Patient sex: M
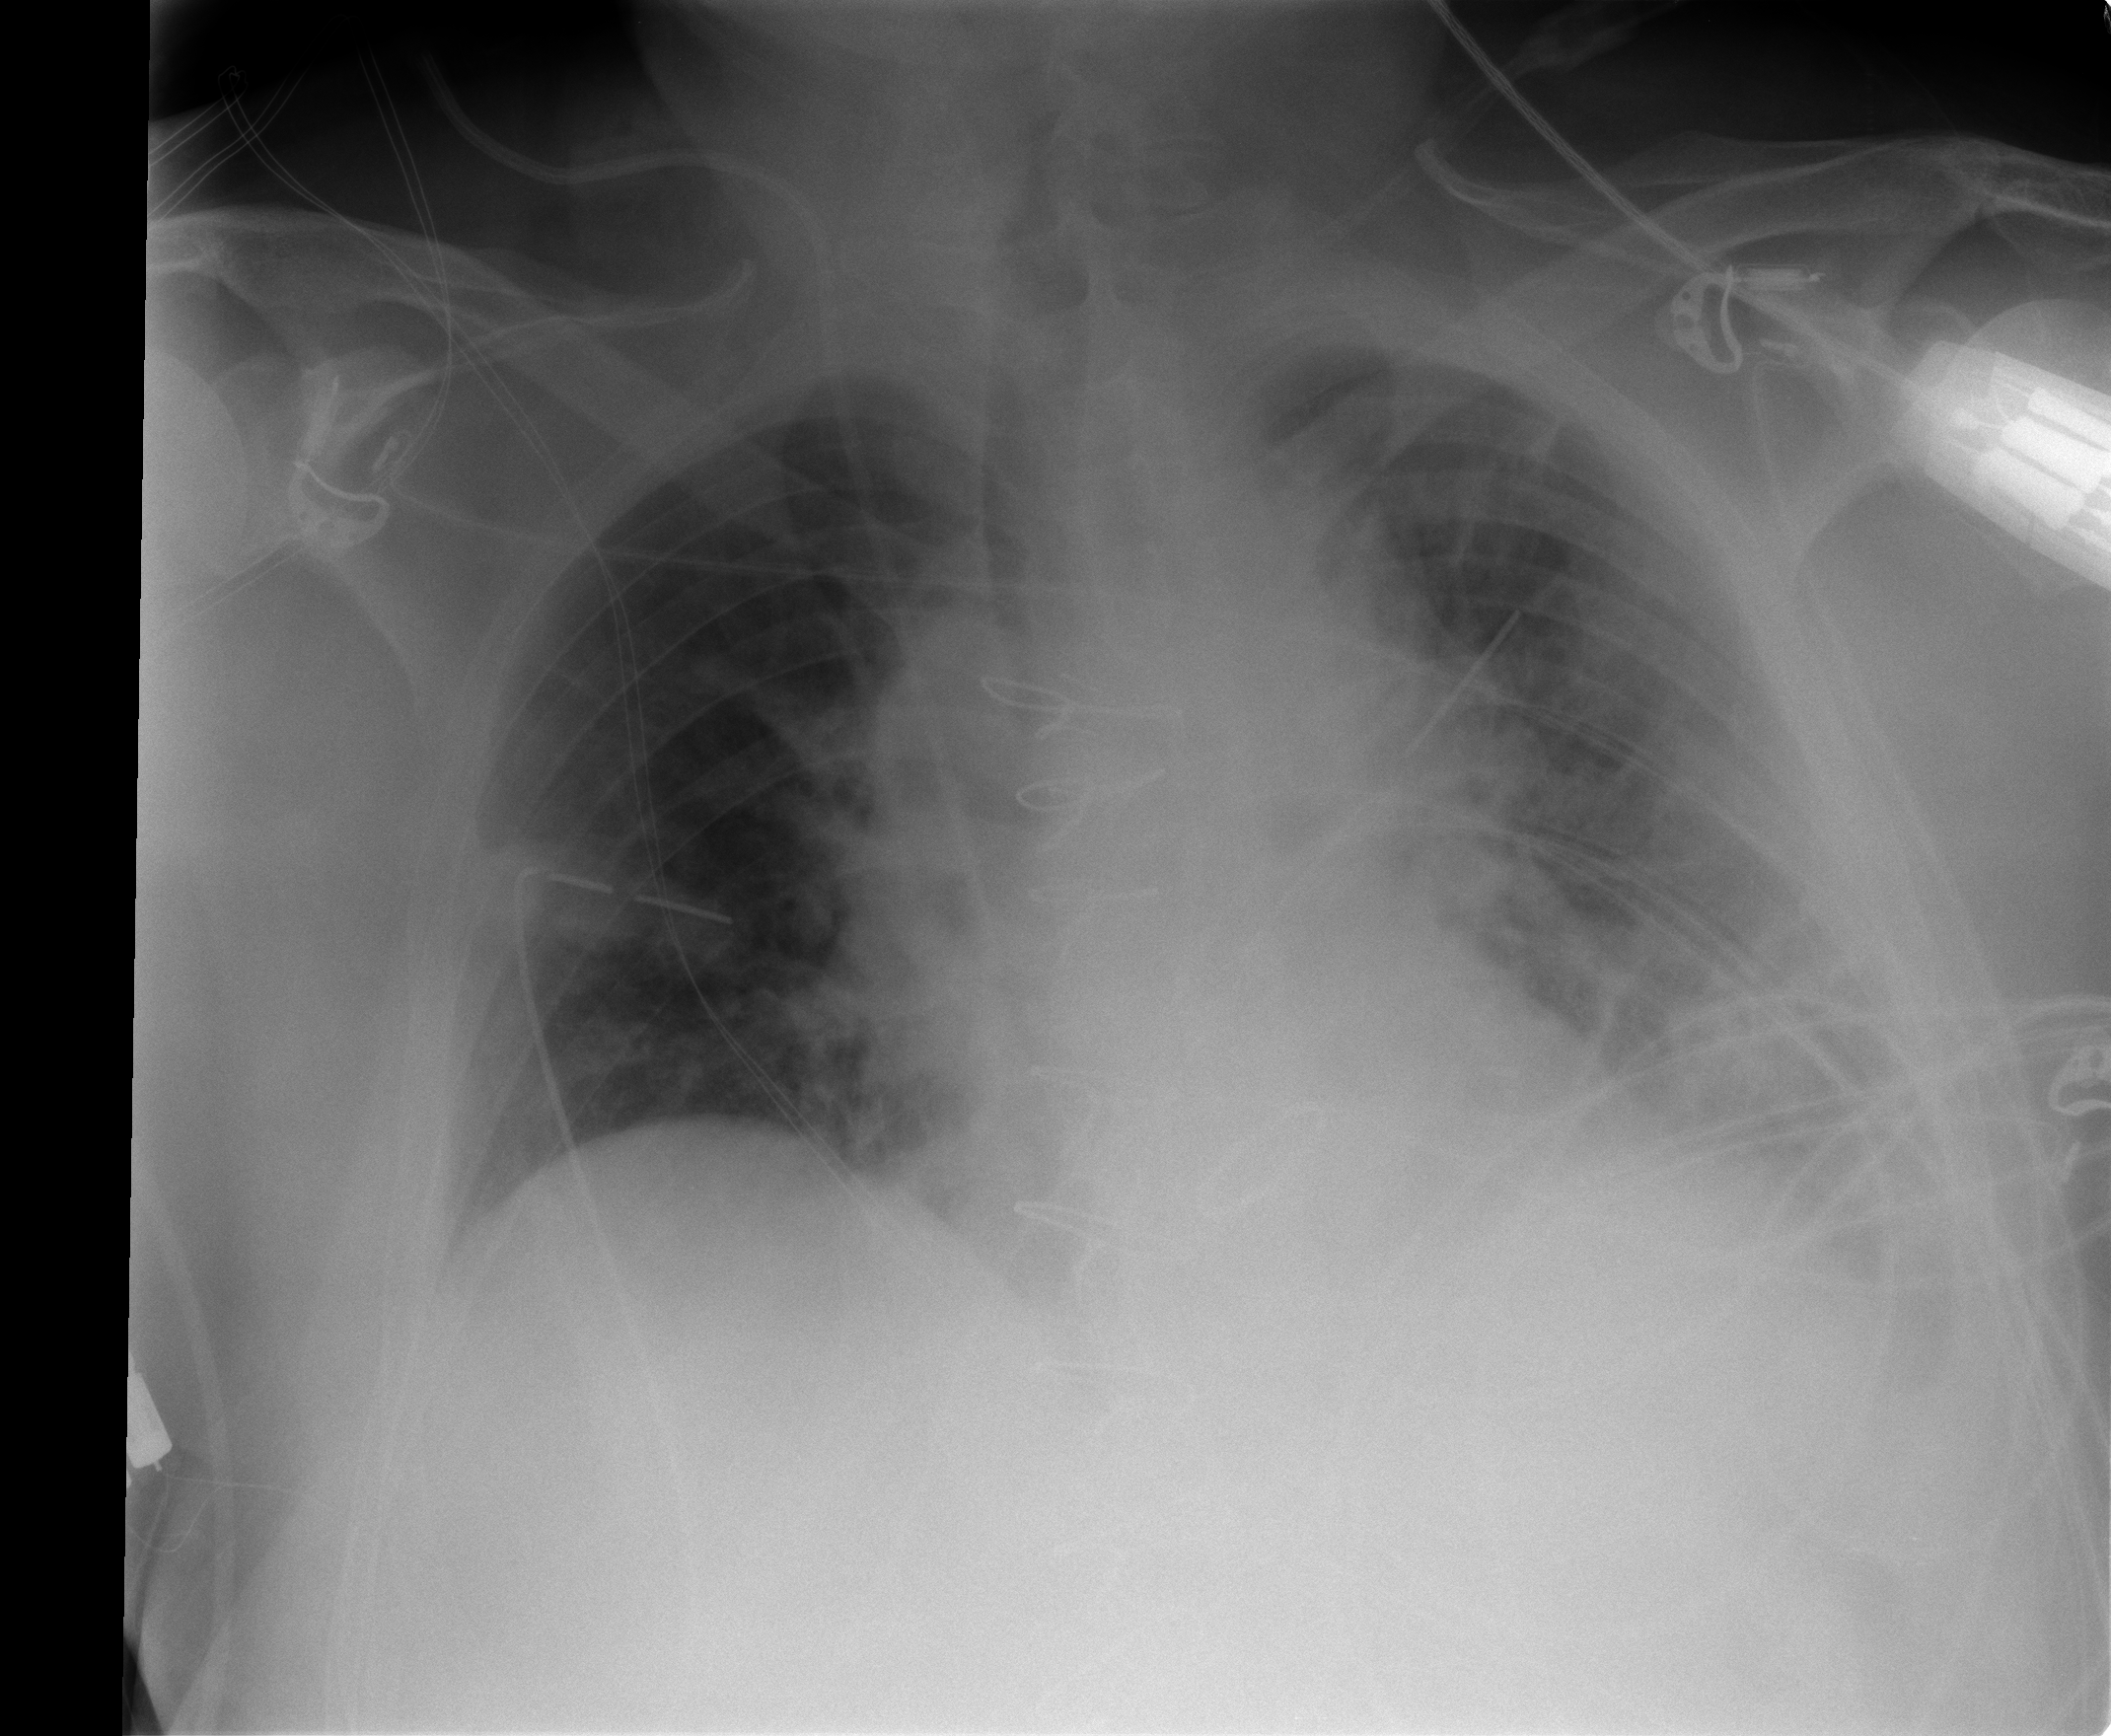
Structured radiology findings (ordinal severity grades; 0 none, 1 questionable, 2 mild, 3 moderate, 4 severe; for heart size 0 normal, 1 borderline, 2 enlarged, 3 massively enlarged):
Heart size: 1
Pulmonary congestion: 2
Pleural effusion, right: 0
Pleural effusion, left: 3
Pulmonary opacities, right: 0
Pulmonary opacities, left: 0
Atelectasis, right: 2
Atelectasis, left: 3